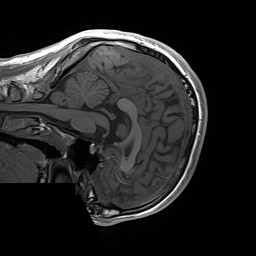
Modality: T1w
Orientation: sagittal
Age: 18
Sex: male